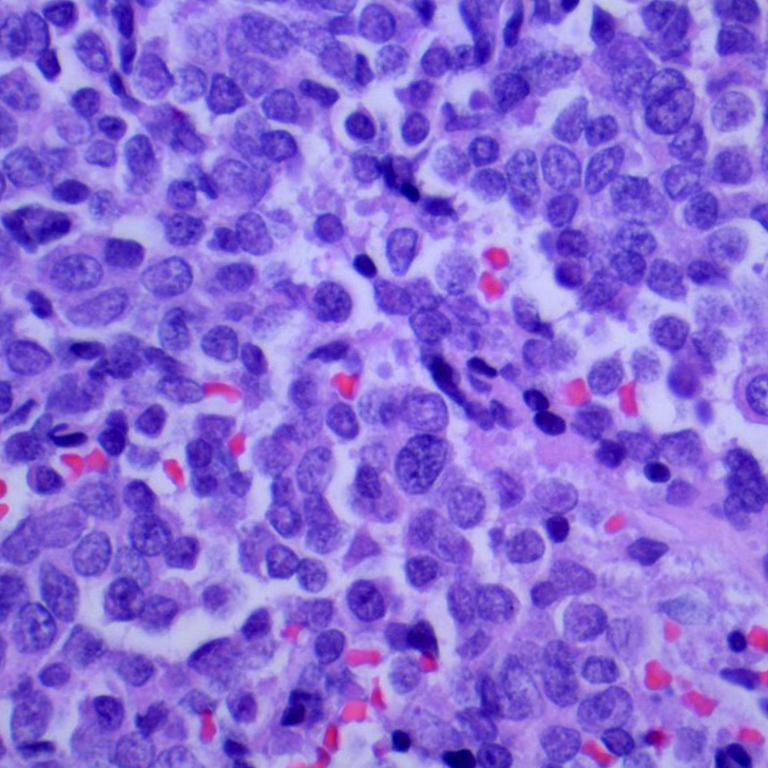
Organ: lung
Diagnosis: squamous carcinomas